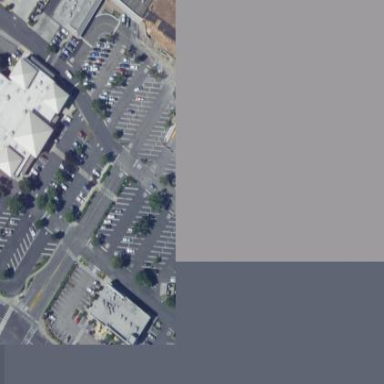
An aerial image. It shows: Retail area.